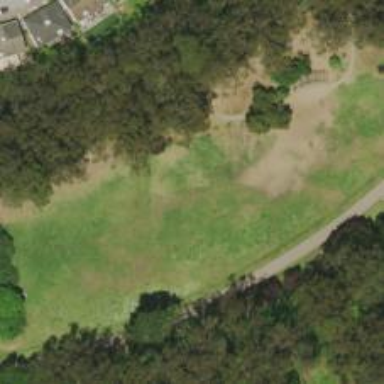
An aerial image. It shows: Dog park for leisure land.